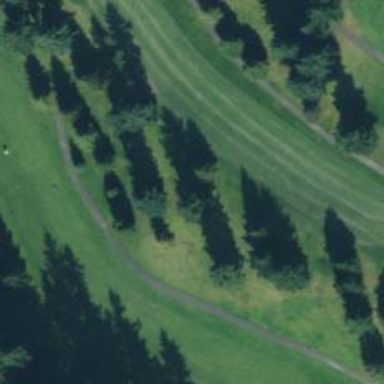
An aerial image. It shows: Golf hole.